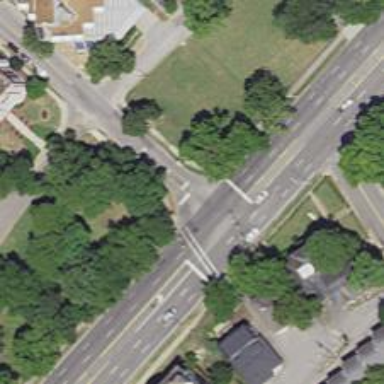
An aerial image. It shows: Unmarked crossing on the road.